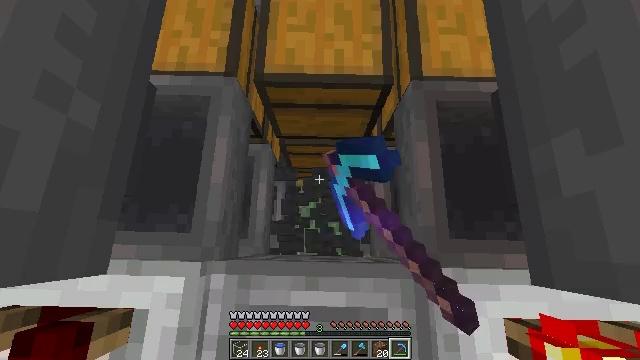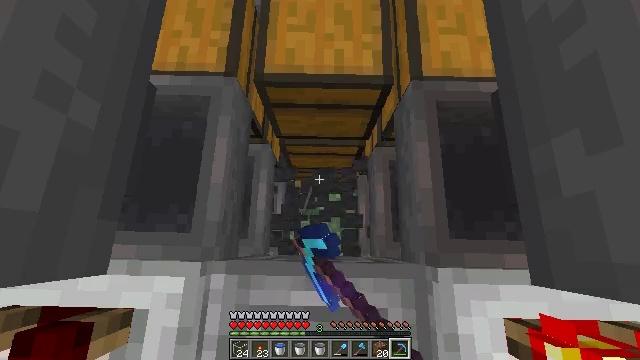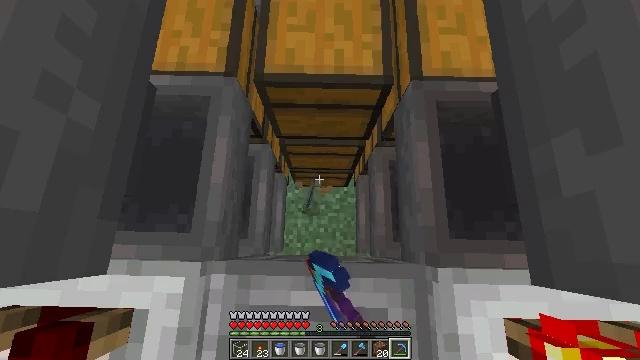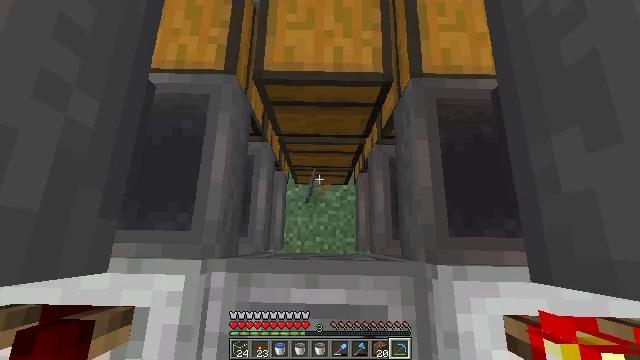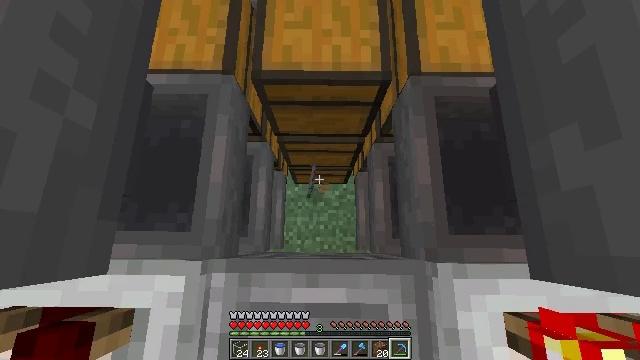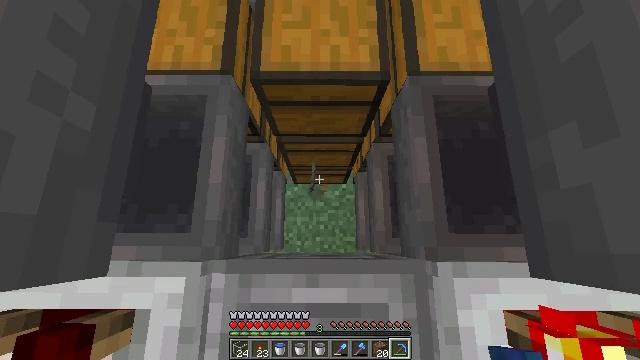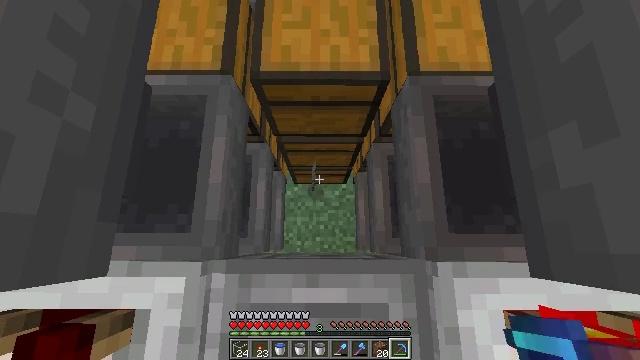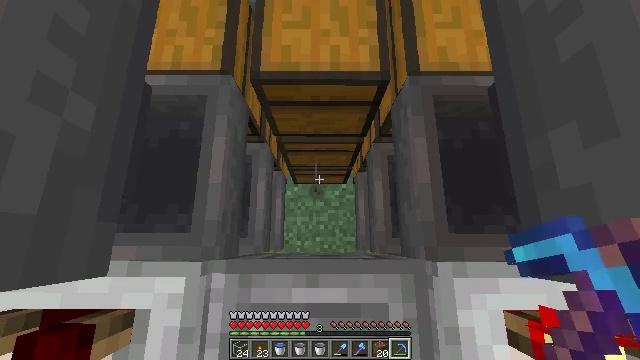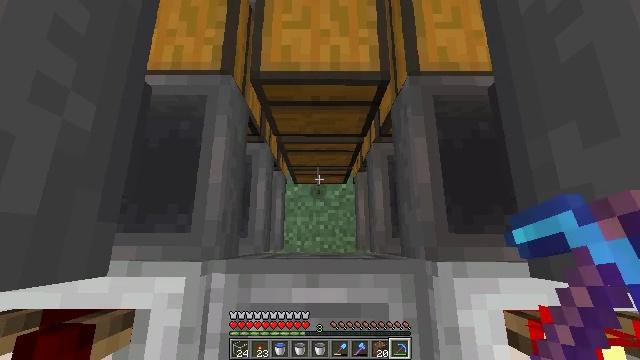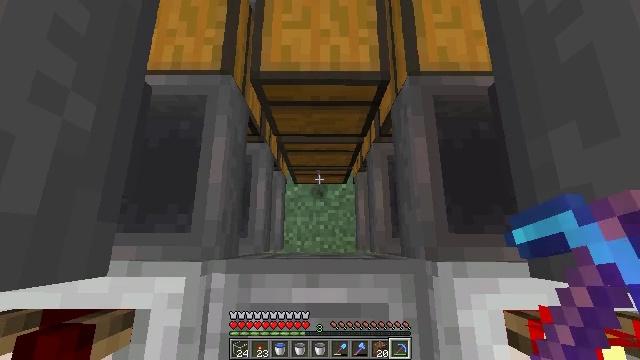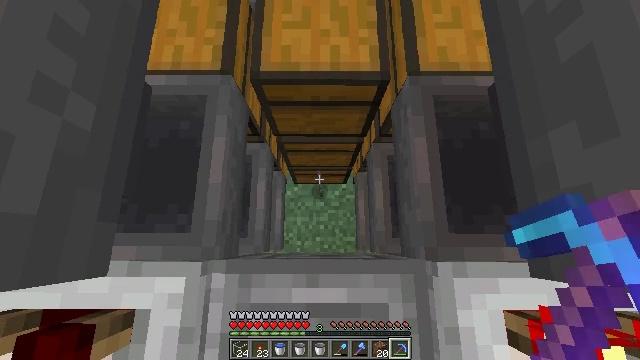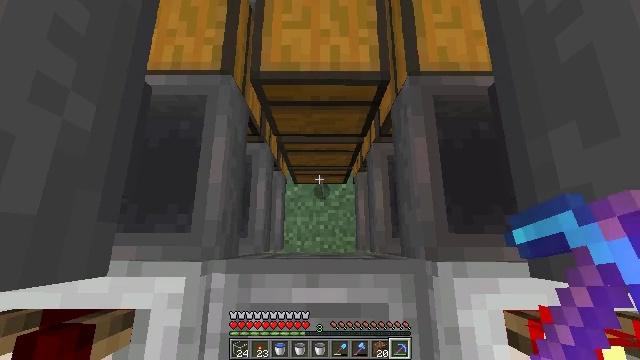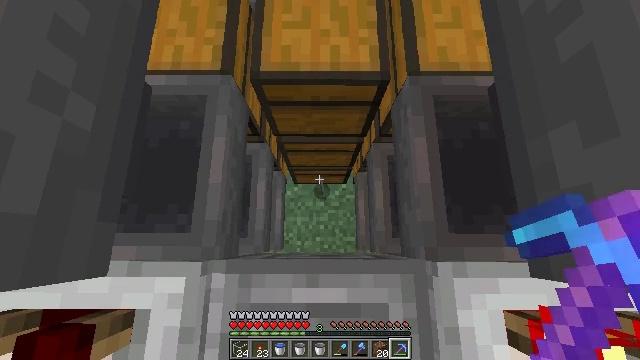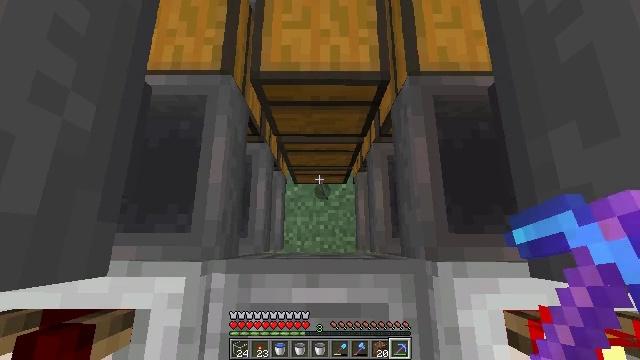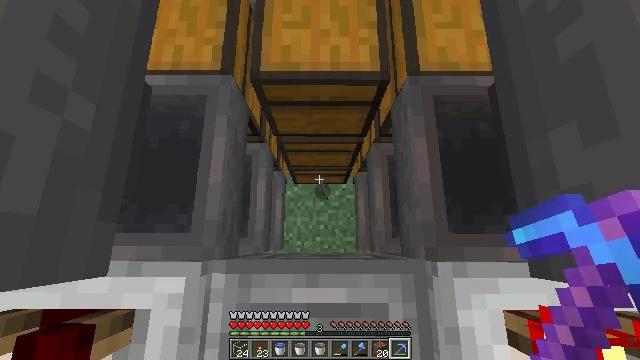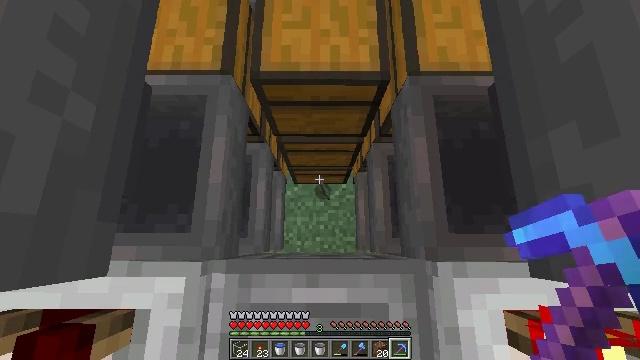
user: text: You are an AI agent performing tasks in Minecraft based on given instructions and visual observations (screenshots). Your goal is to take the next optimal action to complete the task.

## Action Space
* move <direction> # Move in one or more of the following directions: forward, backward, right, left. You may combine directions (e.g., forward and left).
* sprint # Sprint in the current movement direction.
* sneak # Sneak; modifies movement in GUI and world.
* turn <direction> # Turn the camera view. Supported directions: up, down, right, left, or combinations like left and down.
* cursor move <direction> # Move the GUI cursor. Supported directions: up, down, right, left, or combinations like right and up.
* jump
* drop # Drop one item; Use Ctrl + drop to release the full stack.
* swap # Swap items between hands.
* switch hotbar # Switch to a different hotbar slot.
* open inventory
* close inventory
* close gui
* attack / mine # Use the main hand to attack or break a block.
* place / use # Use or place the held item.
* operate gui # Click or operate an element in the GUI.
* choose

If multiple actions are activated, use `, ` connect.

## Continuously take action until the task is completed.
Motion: motion action
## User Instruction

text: Destroy the comparator to move it.
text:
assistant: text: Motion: sneak
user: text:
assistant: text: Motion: sneak
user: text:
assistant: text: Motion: sneak
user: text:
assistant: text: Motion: sneak
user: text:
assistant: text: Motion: sneak
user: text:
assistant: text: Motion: sneak
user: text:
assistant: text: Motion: sneak
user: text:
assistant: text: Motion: sneak
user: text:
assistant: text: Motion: sneak
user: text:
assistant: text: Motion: sneak
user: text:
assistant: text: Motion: sneak
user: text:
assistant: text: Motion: sneak
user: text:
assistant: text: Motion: sneak
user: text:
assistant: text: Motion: sneak
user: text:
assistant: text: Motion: sneak
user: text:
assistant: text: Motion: sneak
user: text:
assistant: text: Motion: sneak
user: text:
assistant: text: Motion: sneak
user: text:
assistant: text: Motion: sneak
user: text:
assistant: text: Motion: sneak
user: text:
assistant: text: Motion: sneak
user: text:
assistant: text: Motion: sneak
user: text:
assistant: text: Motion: sneak
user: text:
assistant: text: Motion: sneak
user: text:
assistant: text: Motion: sneak
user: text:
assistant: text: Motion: sneak
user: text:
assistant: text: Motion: sneak
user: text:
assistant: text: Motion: sneak
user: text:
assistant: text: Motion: sneak
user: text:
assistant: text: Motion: sneak